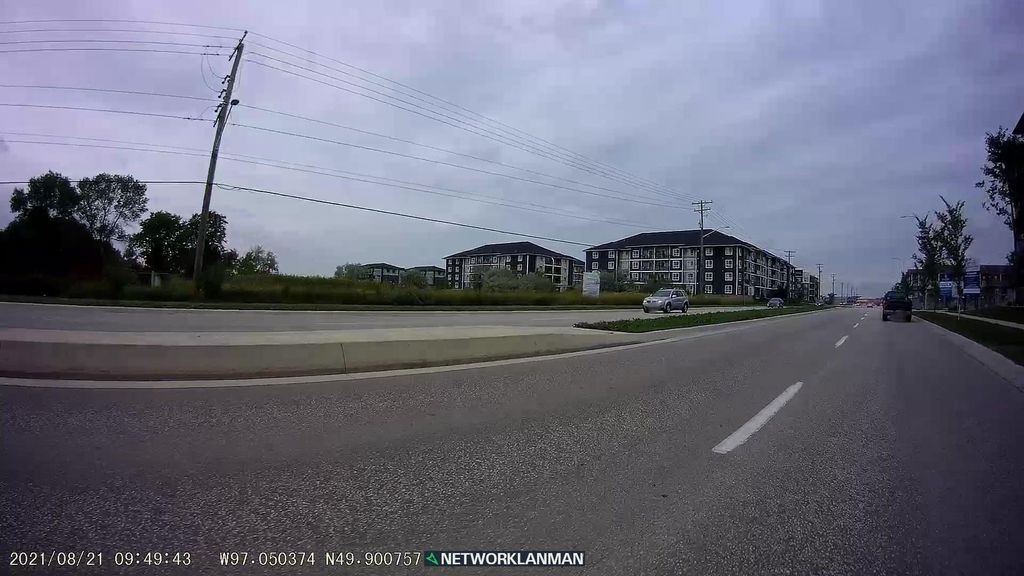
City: winnipeg